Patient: sex M, age 31
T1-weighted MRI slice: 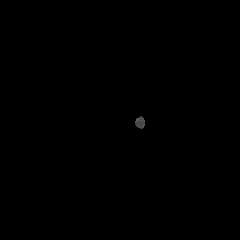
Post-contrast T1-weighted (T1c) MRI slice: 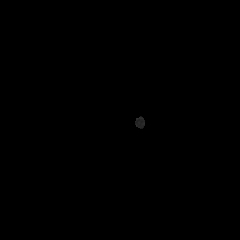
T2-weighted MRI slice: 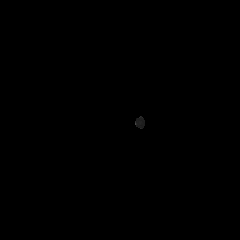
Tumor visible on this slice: no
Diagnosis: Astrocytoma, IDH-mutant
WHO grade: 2